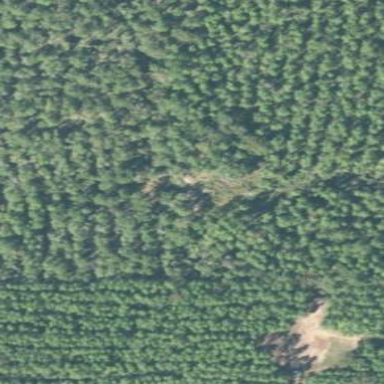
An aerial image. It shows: Forest area dominated by needle-leaved trees.